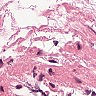
Metastatic tissue present: no